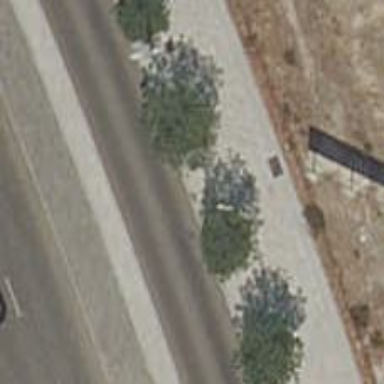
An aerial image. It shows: Sidewalk.